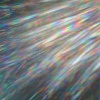
Label: sunburn